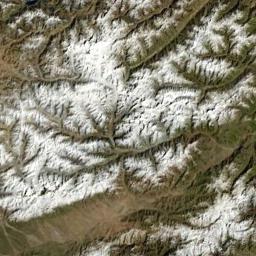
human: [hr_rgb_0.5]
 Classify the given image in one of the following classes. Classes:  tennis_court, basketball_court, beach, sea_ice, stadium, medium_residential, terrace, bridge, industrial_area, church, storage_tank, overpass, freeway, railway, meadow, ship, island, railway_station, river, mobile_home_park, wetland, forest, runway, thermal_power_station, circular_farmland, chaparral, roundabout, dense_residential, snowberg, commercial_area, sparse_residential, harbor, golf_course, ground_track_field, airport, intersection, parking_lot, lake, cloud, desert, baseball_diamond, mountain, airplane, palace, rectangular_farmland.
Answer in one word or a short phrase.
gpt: snowberg